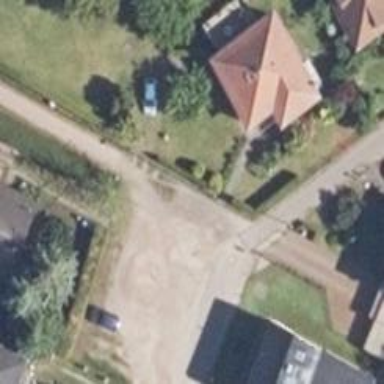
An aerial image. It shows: Asphalt footway with no sidewalk.